Interaction volume radius: 5 \u00c5
Interaction volume height: 10 \u00c5
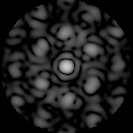
Disorder parameter: 0.5112